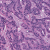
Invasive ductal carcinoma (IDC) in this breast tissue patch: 1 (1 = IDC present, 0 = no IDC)